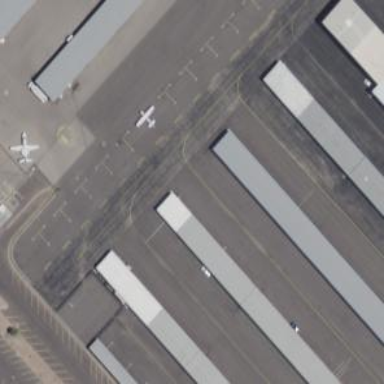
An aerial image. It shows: Image of taxiway at airport.